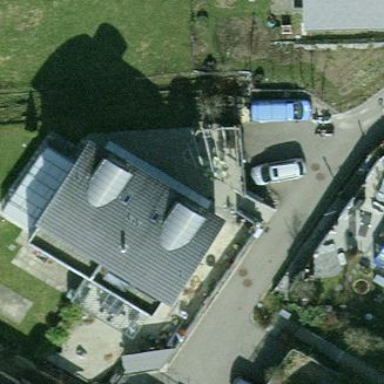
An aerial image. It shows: Semidetached house with skillion roof shape.